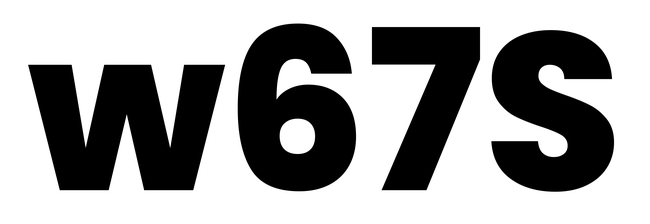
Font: Poppins-ExtraBold